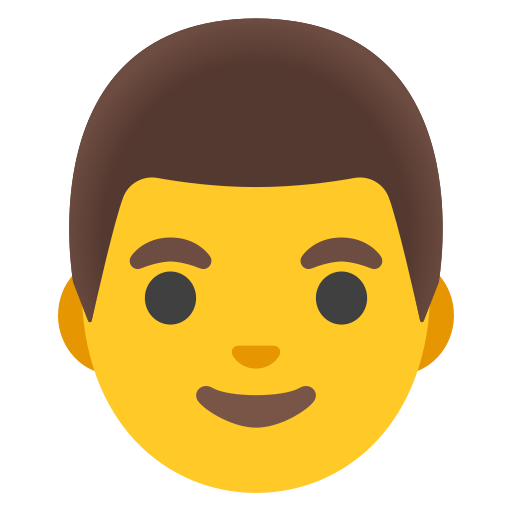
Emoji: 👨